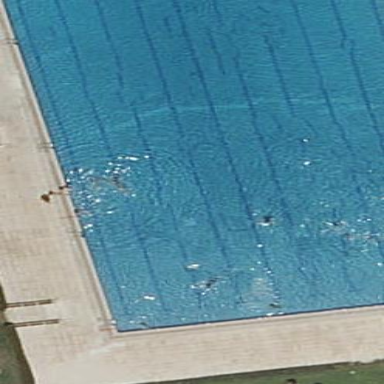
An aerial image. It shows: Swimming pool located in leisure land.